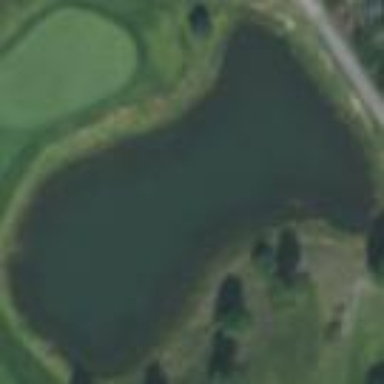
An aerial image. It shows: Water hazard on golf course. The hazard is natural water feature.